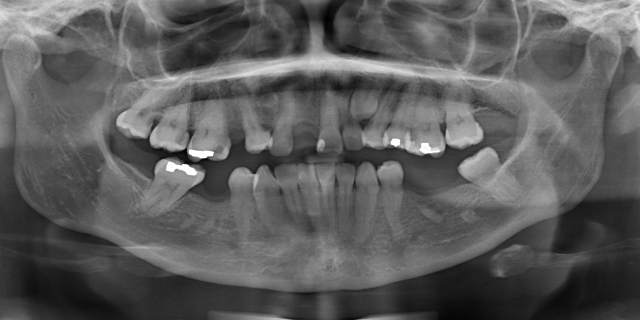
adult